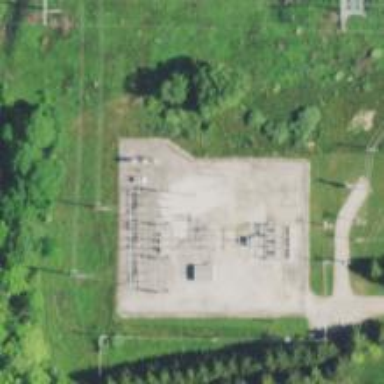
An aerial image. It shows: Switch for power supply.